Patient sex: M
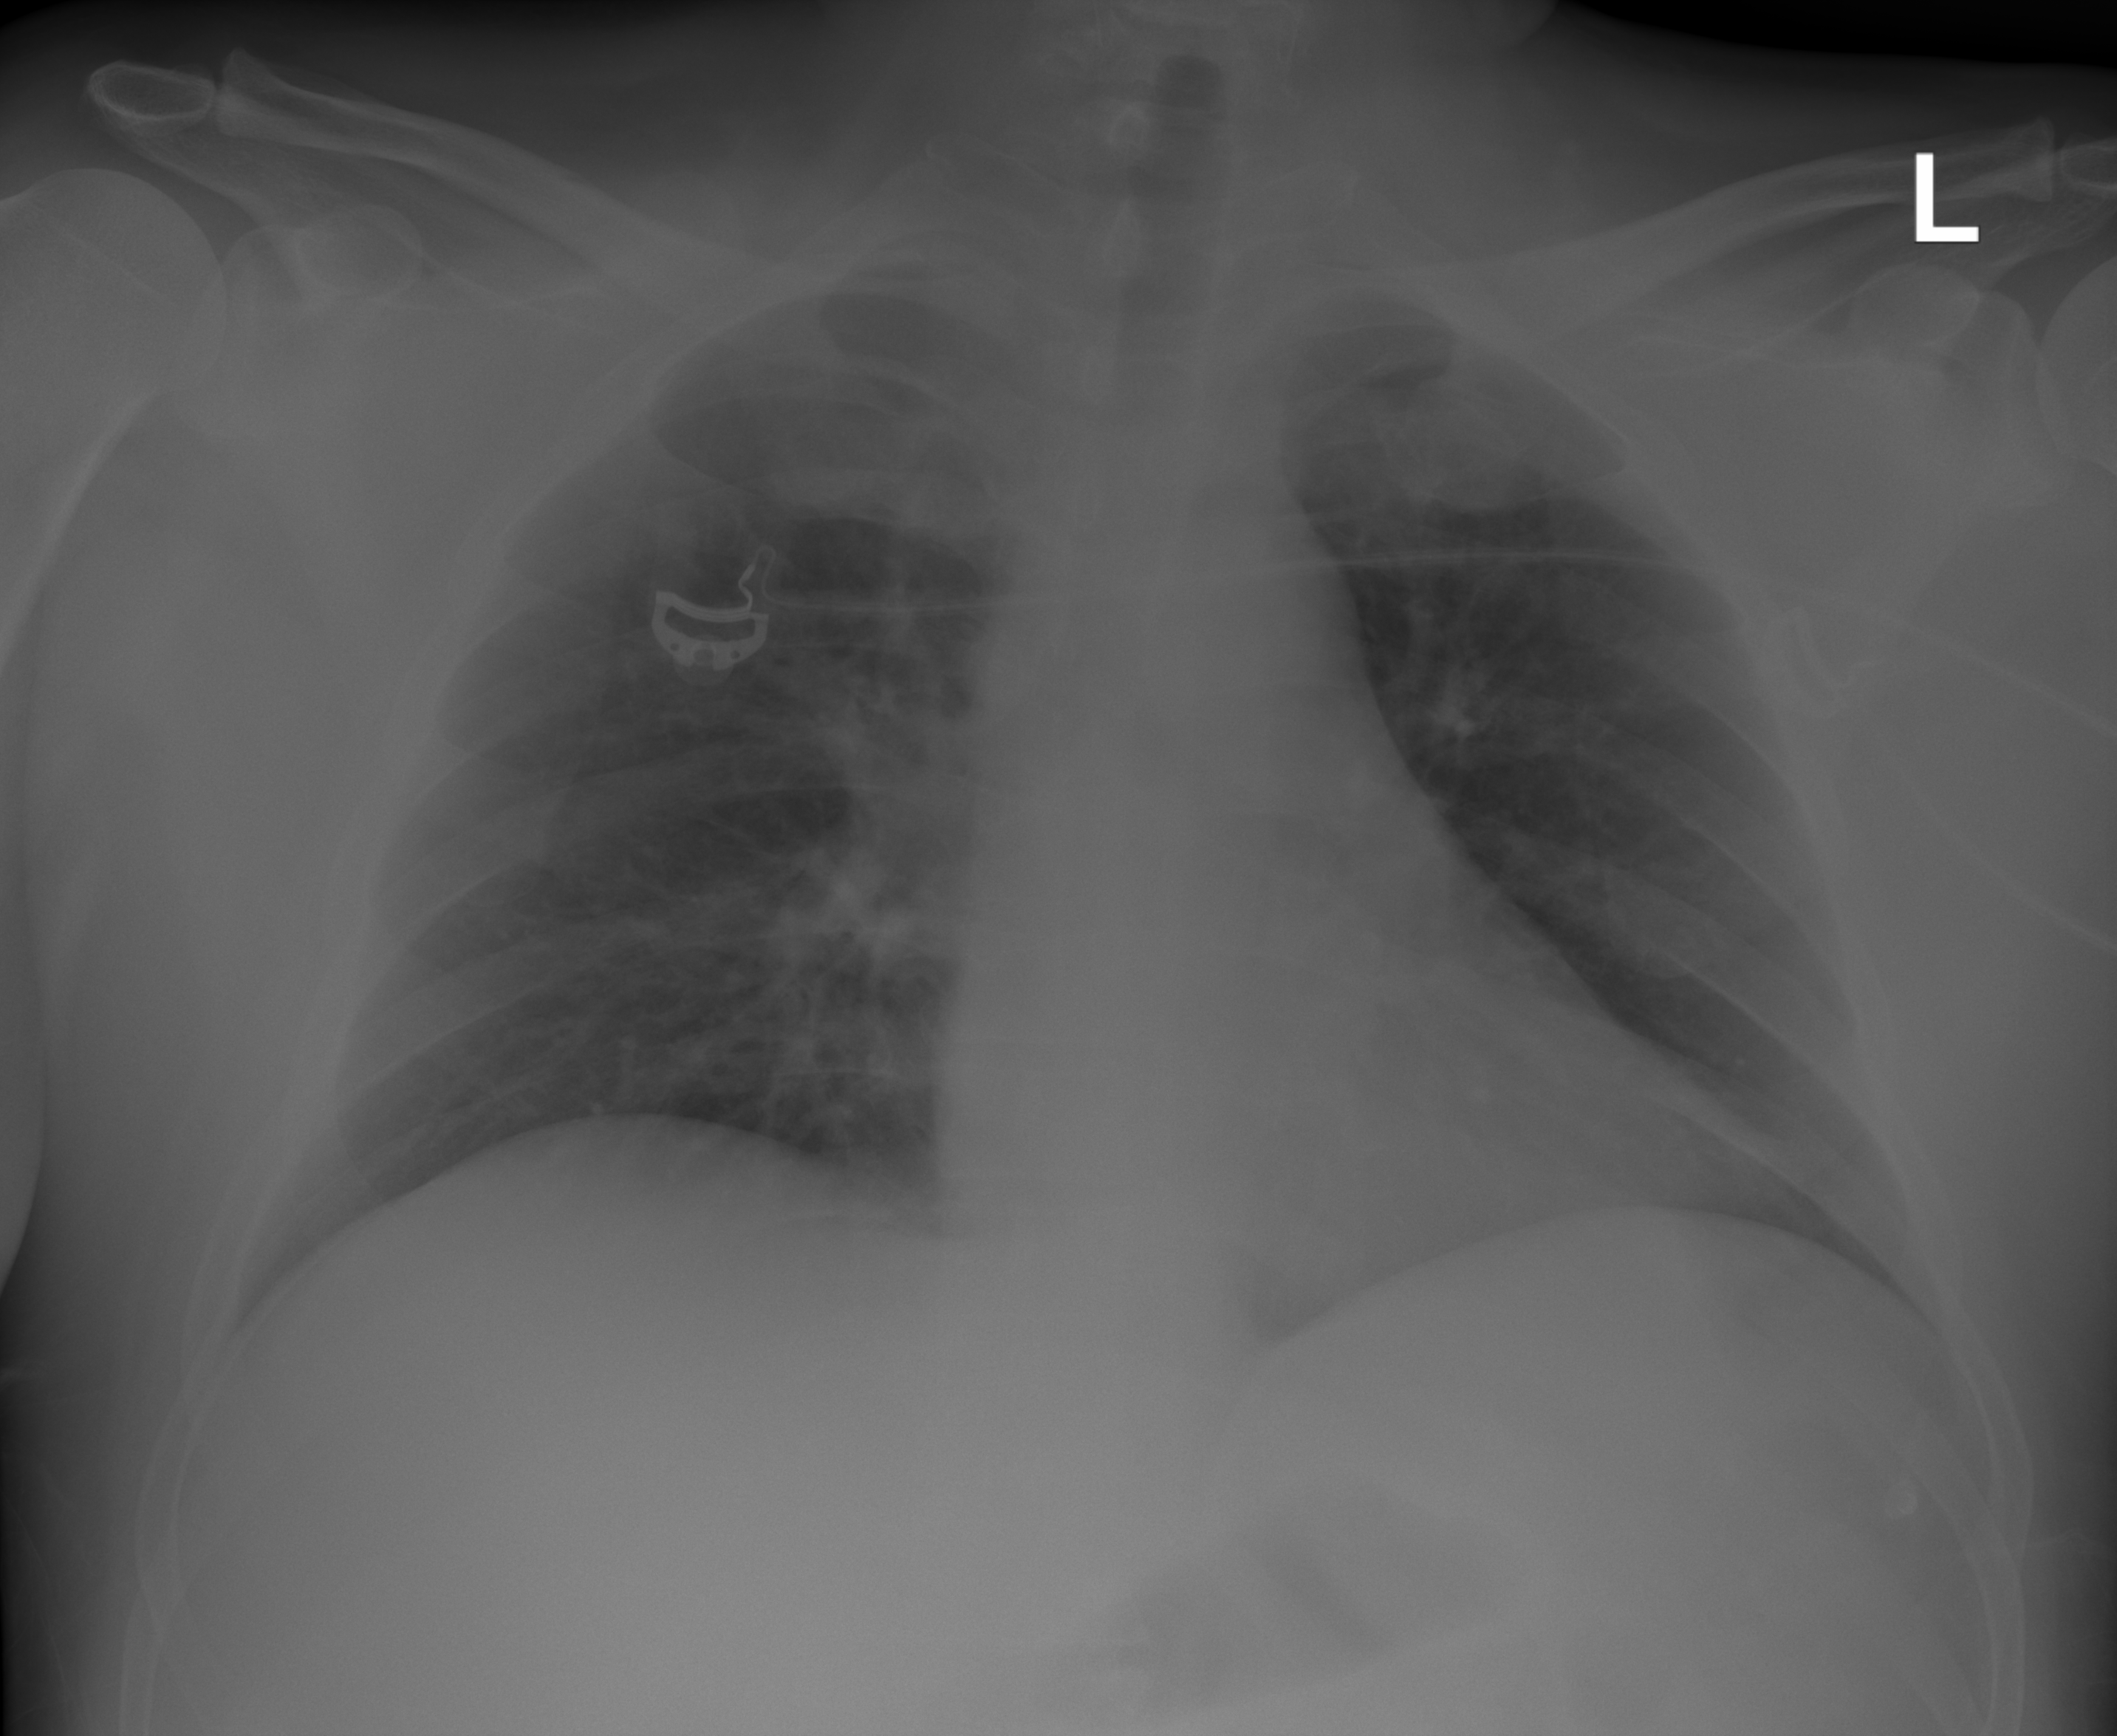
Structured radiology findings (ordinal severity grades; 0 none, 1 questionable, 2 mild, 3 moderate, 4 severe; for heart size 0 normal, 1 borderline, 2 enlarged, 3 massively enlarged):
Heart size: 0
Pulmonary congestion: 1
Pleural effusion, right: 0
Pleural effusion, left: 0
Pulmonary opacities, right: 0
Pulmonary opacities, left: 0
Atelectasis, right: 0
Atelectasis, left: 0